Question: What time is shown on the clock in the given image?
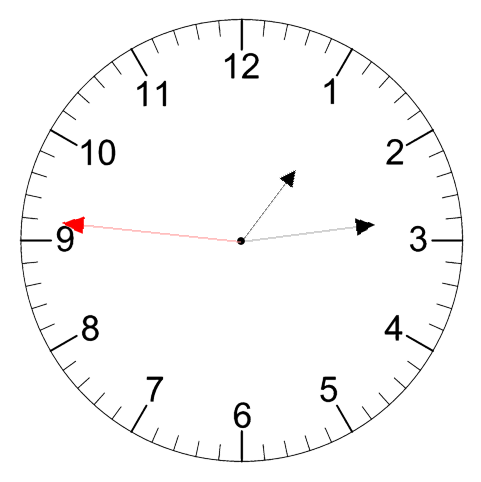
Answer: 01:13:46